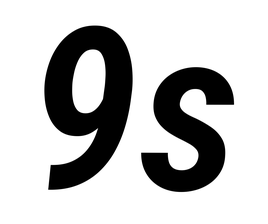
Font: Roboto-Italic_Condensed_SemiBold_Italic